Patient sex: F
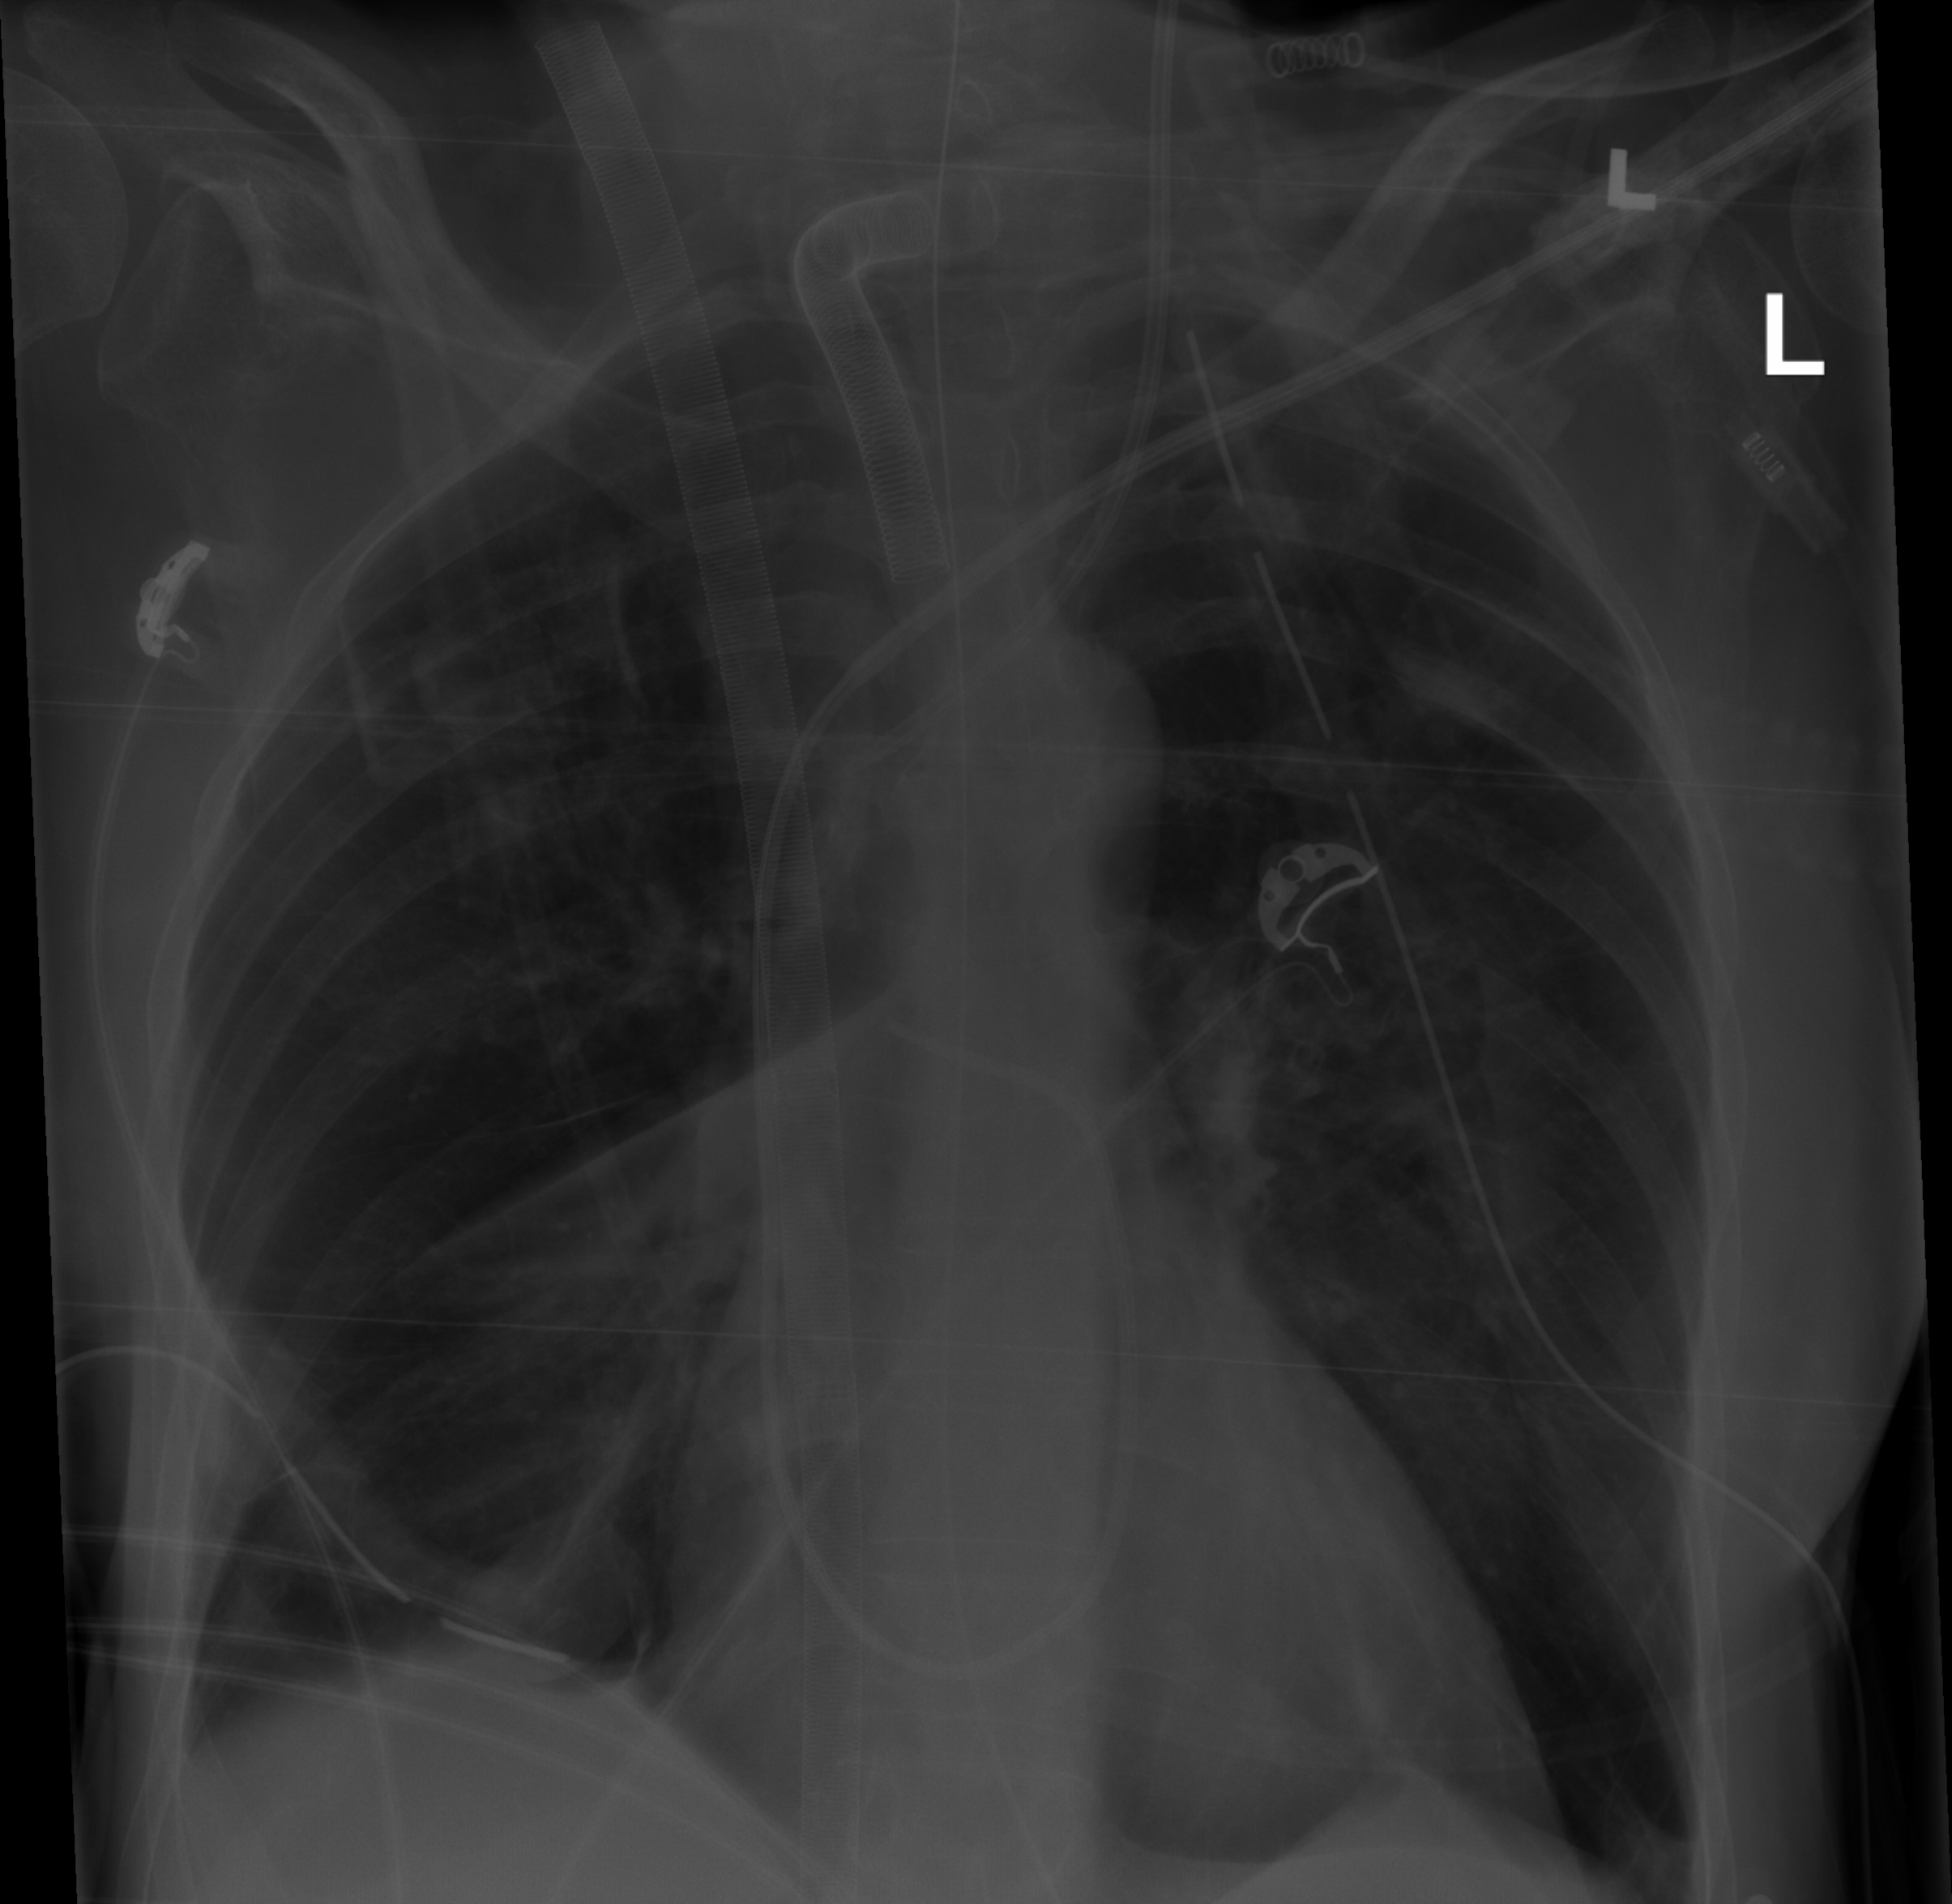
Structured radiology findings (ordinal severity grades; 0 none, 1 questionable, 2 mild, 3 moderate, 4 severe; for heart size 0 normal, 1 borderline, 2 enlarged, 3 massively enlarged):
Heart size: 0
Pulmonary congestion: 0
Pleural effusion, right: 0
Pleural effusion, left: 0
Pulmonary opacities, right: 0
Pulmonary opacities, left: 0
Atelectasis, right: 2
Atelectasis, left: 2